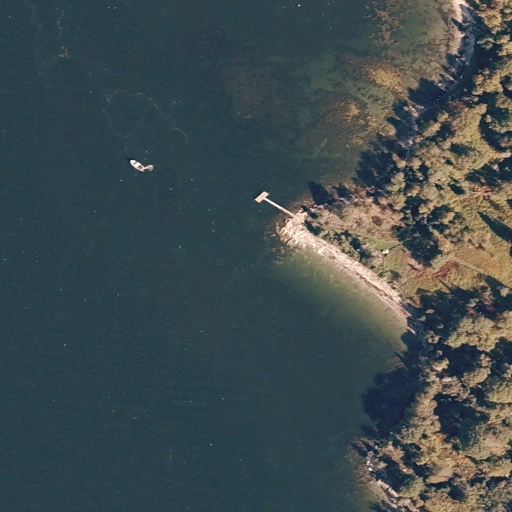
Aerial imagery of cape in Maine named Bull Point containing open water, herbaceous wetlands, mixed forest, barren land, woody wetlands, evergreen forest, shrub, and open development